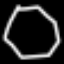
Label: octagon